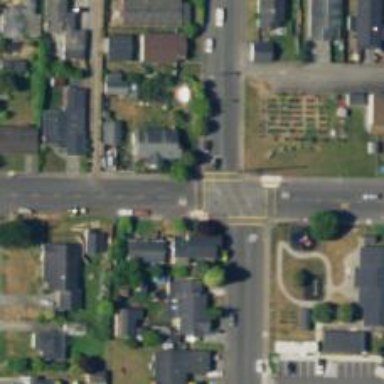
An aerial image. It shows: Road with stop sign.